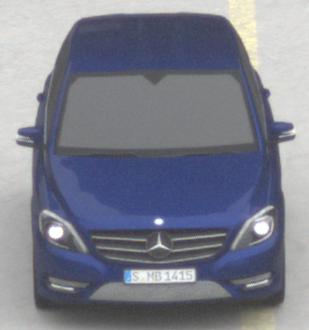
Make: Mercedes-Benz
Model: B 180 BlueEFFICIENCY
Detailed model: B-Class (246)
Model produced from: 2011/11
Model produced until: 2012/10
Doors: 5
Color: blue
Road condition: dry road
Daytime: morning or afternoon
Contrast: low contrast